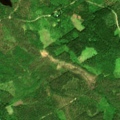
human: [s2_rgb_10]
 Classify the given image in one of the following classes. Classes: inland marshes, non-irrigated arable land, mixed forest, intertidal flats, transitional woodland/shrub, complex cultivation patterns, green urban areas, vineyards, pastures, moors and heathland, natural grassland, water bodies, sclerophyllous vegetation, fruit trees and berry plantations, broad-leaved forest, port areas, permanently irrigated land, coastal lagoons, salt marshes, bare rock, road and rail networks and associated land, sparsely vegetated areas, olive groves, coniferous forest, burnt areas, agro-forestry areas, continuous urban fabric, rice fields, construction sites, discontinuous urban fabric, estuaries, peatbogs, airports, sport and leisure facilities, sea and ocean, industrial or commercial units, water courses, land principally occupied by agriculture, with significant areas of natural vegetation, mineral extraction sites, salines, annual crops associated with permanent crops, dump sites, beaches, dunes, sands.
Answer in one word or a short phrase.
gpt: broad-leaved forest, coniferous forest, mixed forest, water bodies